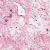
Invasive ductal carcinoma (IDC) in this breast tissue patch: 0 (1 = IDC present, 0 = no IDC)